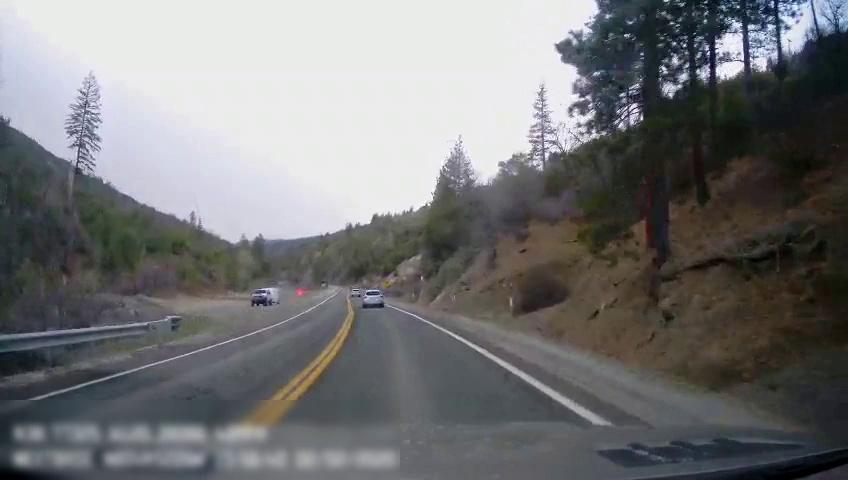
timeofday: Day
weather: Cloudy
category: Drivable Space
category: Vehicles | Car
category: Vehicles | SUV
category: Vehicles | Truck
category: Lanes | Current Lane
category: Lanes | Current Lane
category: Lanes | Opposite Lane